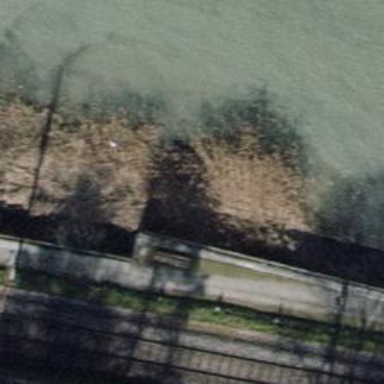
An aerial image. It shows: Brown bench in the vicinity.